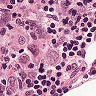
Metastatic tissue present: yes